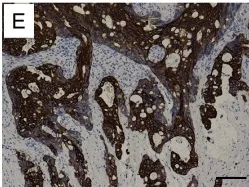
Positive for CK20.
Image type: pathology (immunostaining)